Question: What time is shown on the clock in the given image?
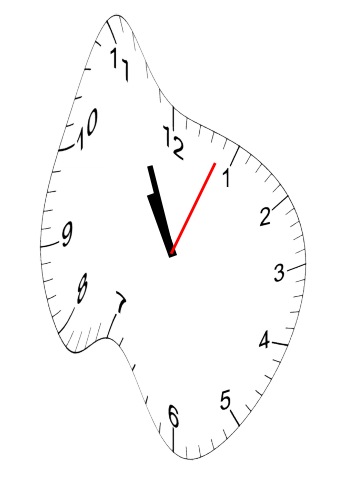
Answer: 10:56:04